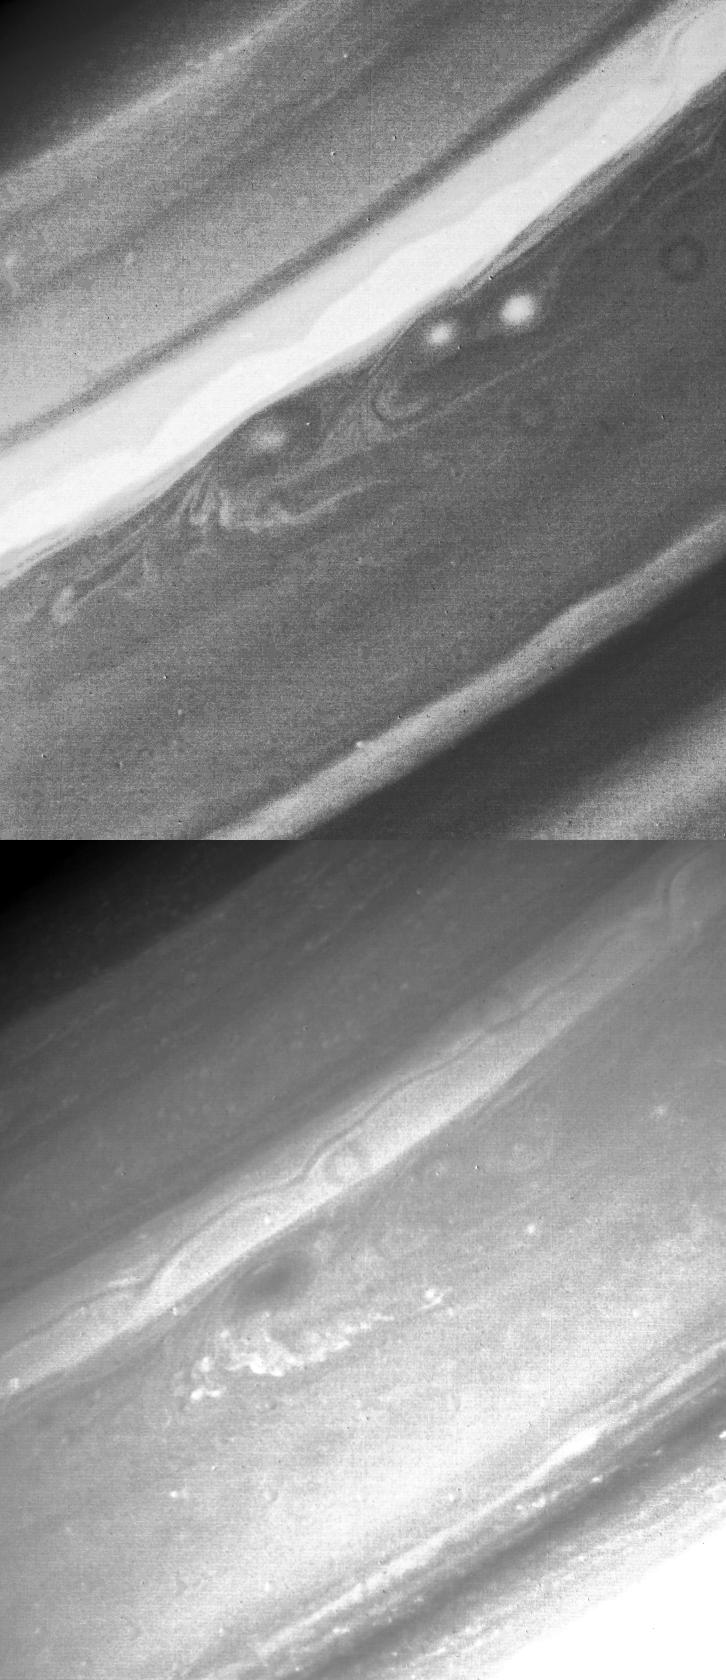
Saturn Northern Hemisphere Saturn, Voyager